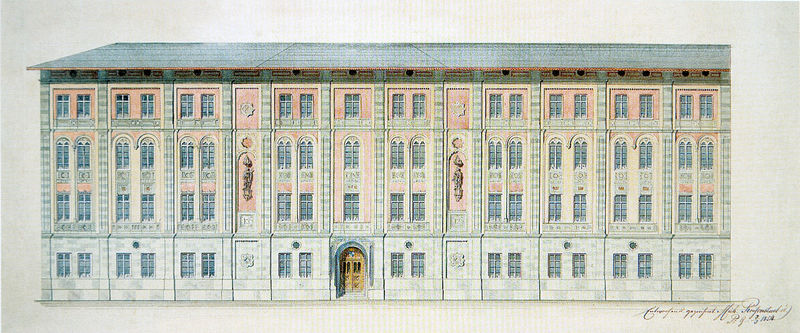
Titel: Entwurf zu einer Landwirtschafts- und Gewerbeschule in München, Aufriss
Künstler: Michael Reiffenstuel
Standort: München
Institution: Architekturmuseum der Technischen Universität
Schlagwörter: blau, gestein, schatten, weiß, grün, ocker, blumen, braun, fenster, frankreich, glas, grau, hell, holz, licht, pastell, schmuck, schwarz, skizze, straße, säulen, tür, zeichnung, dach, gebäude, haus, rose, rot, schloss, ornament, wand, architektur, barock, sockel, stein, signatur, flach, figur, gold, klassizismus, front, rosa, skulptur, deutschland, relief, schrift, papier, bogen, fassade, schule, studie, datierung, giebel, mauer, türe, signiert, pilaster, rundbogen, arch, arches, architecture, blue, column, columns, fancy, palace, red, white, window, dekoration, black, france, gray, green, grey, old, painting, wall, windows, yellow, symmetrie, datum, floral, ornamente, pink, print, stuck, brown, floor, wooden, plastik, tor, aufsicht, vier, eingang, motiv, hauswand, kloster, münchen, palast, palazzo, rundfenster, druck, seite, beschriftung, entwurf, apricot, fries, portal, fensterreihen, sims, gesims, skulpturen, wood, plastiken, statuen, chwarz, dunkels, flower, rosette, mezzanin, classic, stone, building, house, orange, horizontal, roof, etagen, geschosse, baroque, plan, flat, entrance, exterior, side, drawing, decoration, krankenhaus, stockwerke, castle, color, realism, etching, line, sketch, french, romantic, glass, writing, handschrift, photo, sculpture, statue, door, frames, small, geschoss, marble, archivolte, fensterband, public, lisenen, bauplastik, holztür, ancient, wreath, aufriss, nischen, architekturzeichnung, flachdach, profanbau, attika, notiz, satteldach, design, doors, renaissance, sockelzone, symetry, lisene, bogenfenster, gliederung, zonen, rectangle, square, walls, neugotik, brick, ceiling, facade, floors, italian, mansion, scale, symmetry, construction, entry, watercolor, factory, doppelbögen, art, adornment, architetur, canaletto, eaves, fenistration, fensterbänder, hand tint, hochhaus, intaglio, nineteenth century, ornaments, orzeichnung, signature, skizzev, statues, tint, tinted, we´ß, ziegelrot, gallery, large, pastel, school, geometric, english, gothic, tracery, circle, home, classicism, aquarell, stripes, colour, fresco, hotel, calligraphy, carving, aprikot, stones, doorway, round, neoclassicism, college, big, neoclassic, historic, medivial, sculptures, sign, niche, concrete, european, arcitecture, office, apartment, neo classical, big house, institution, straight, arched windows, biulding, dark roof, 4 stories, chateau, signed, name, apartments, teal, sconce, castly, portigo, precise, arcitechture, verschiedene ebenen, pinl, storeys, classizism, wien, aprokot, decorations, arched door, cursive, flats, piano nobile, biforien, tenement, pediments, art nuveau, architectural plan, flat roof, building arches, engaged columns